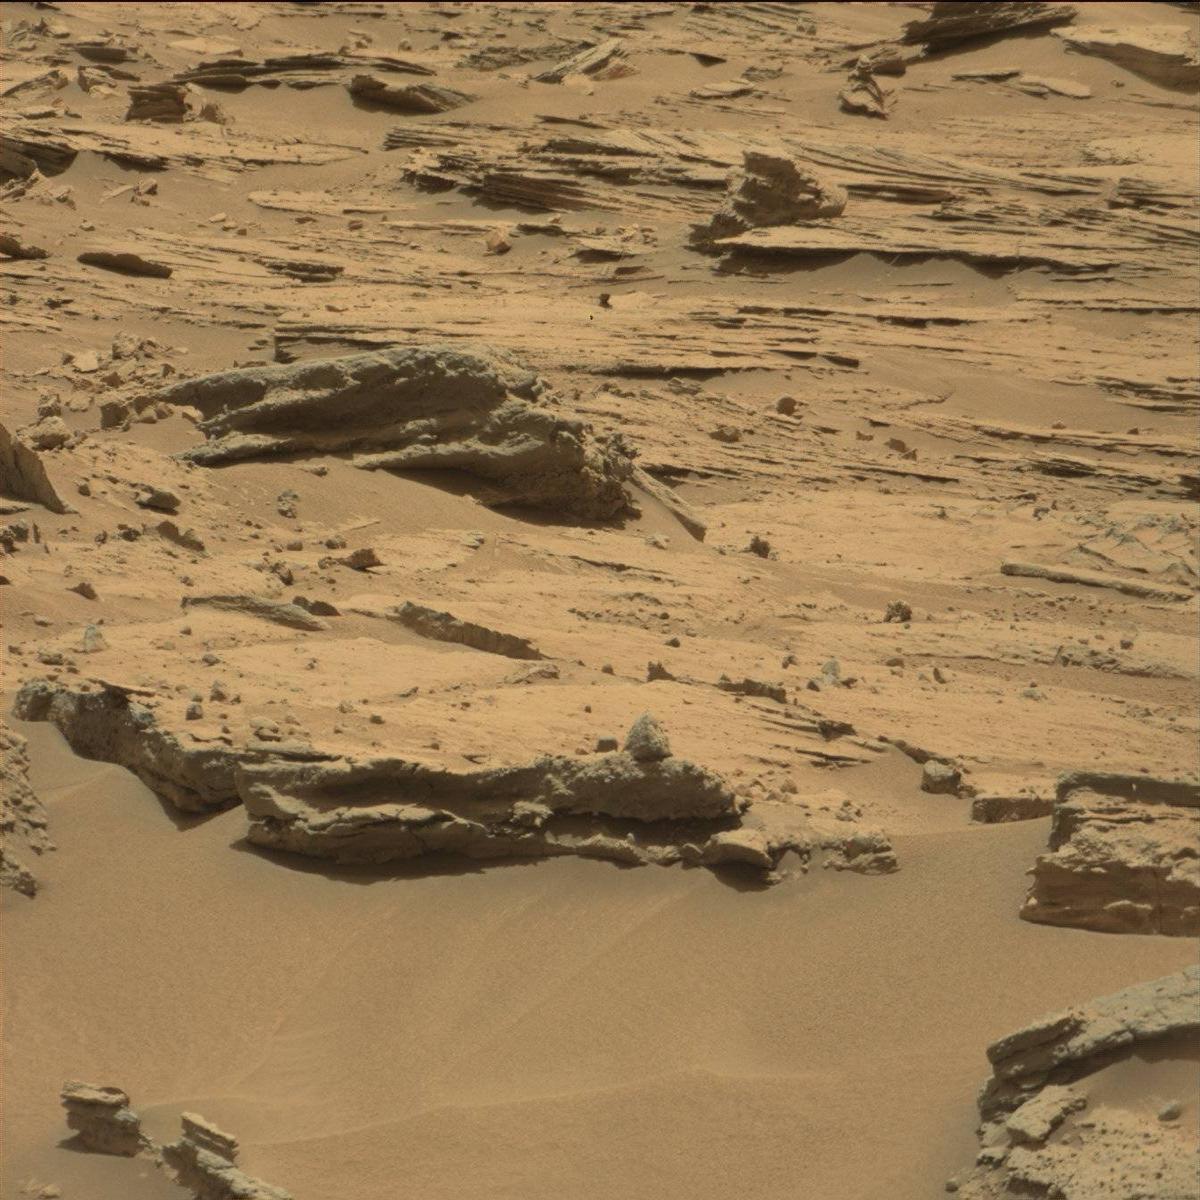
Terrain classes present: Bedrock, Sand / Soil